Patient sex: F
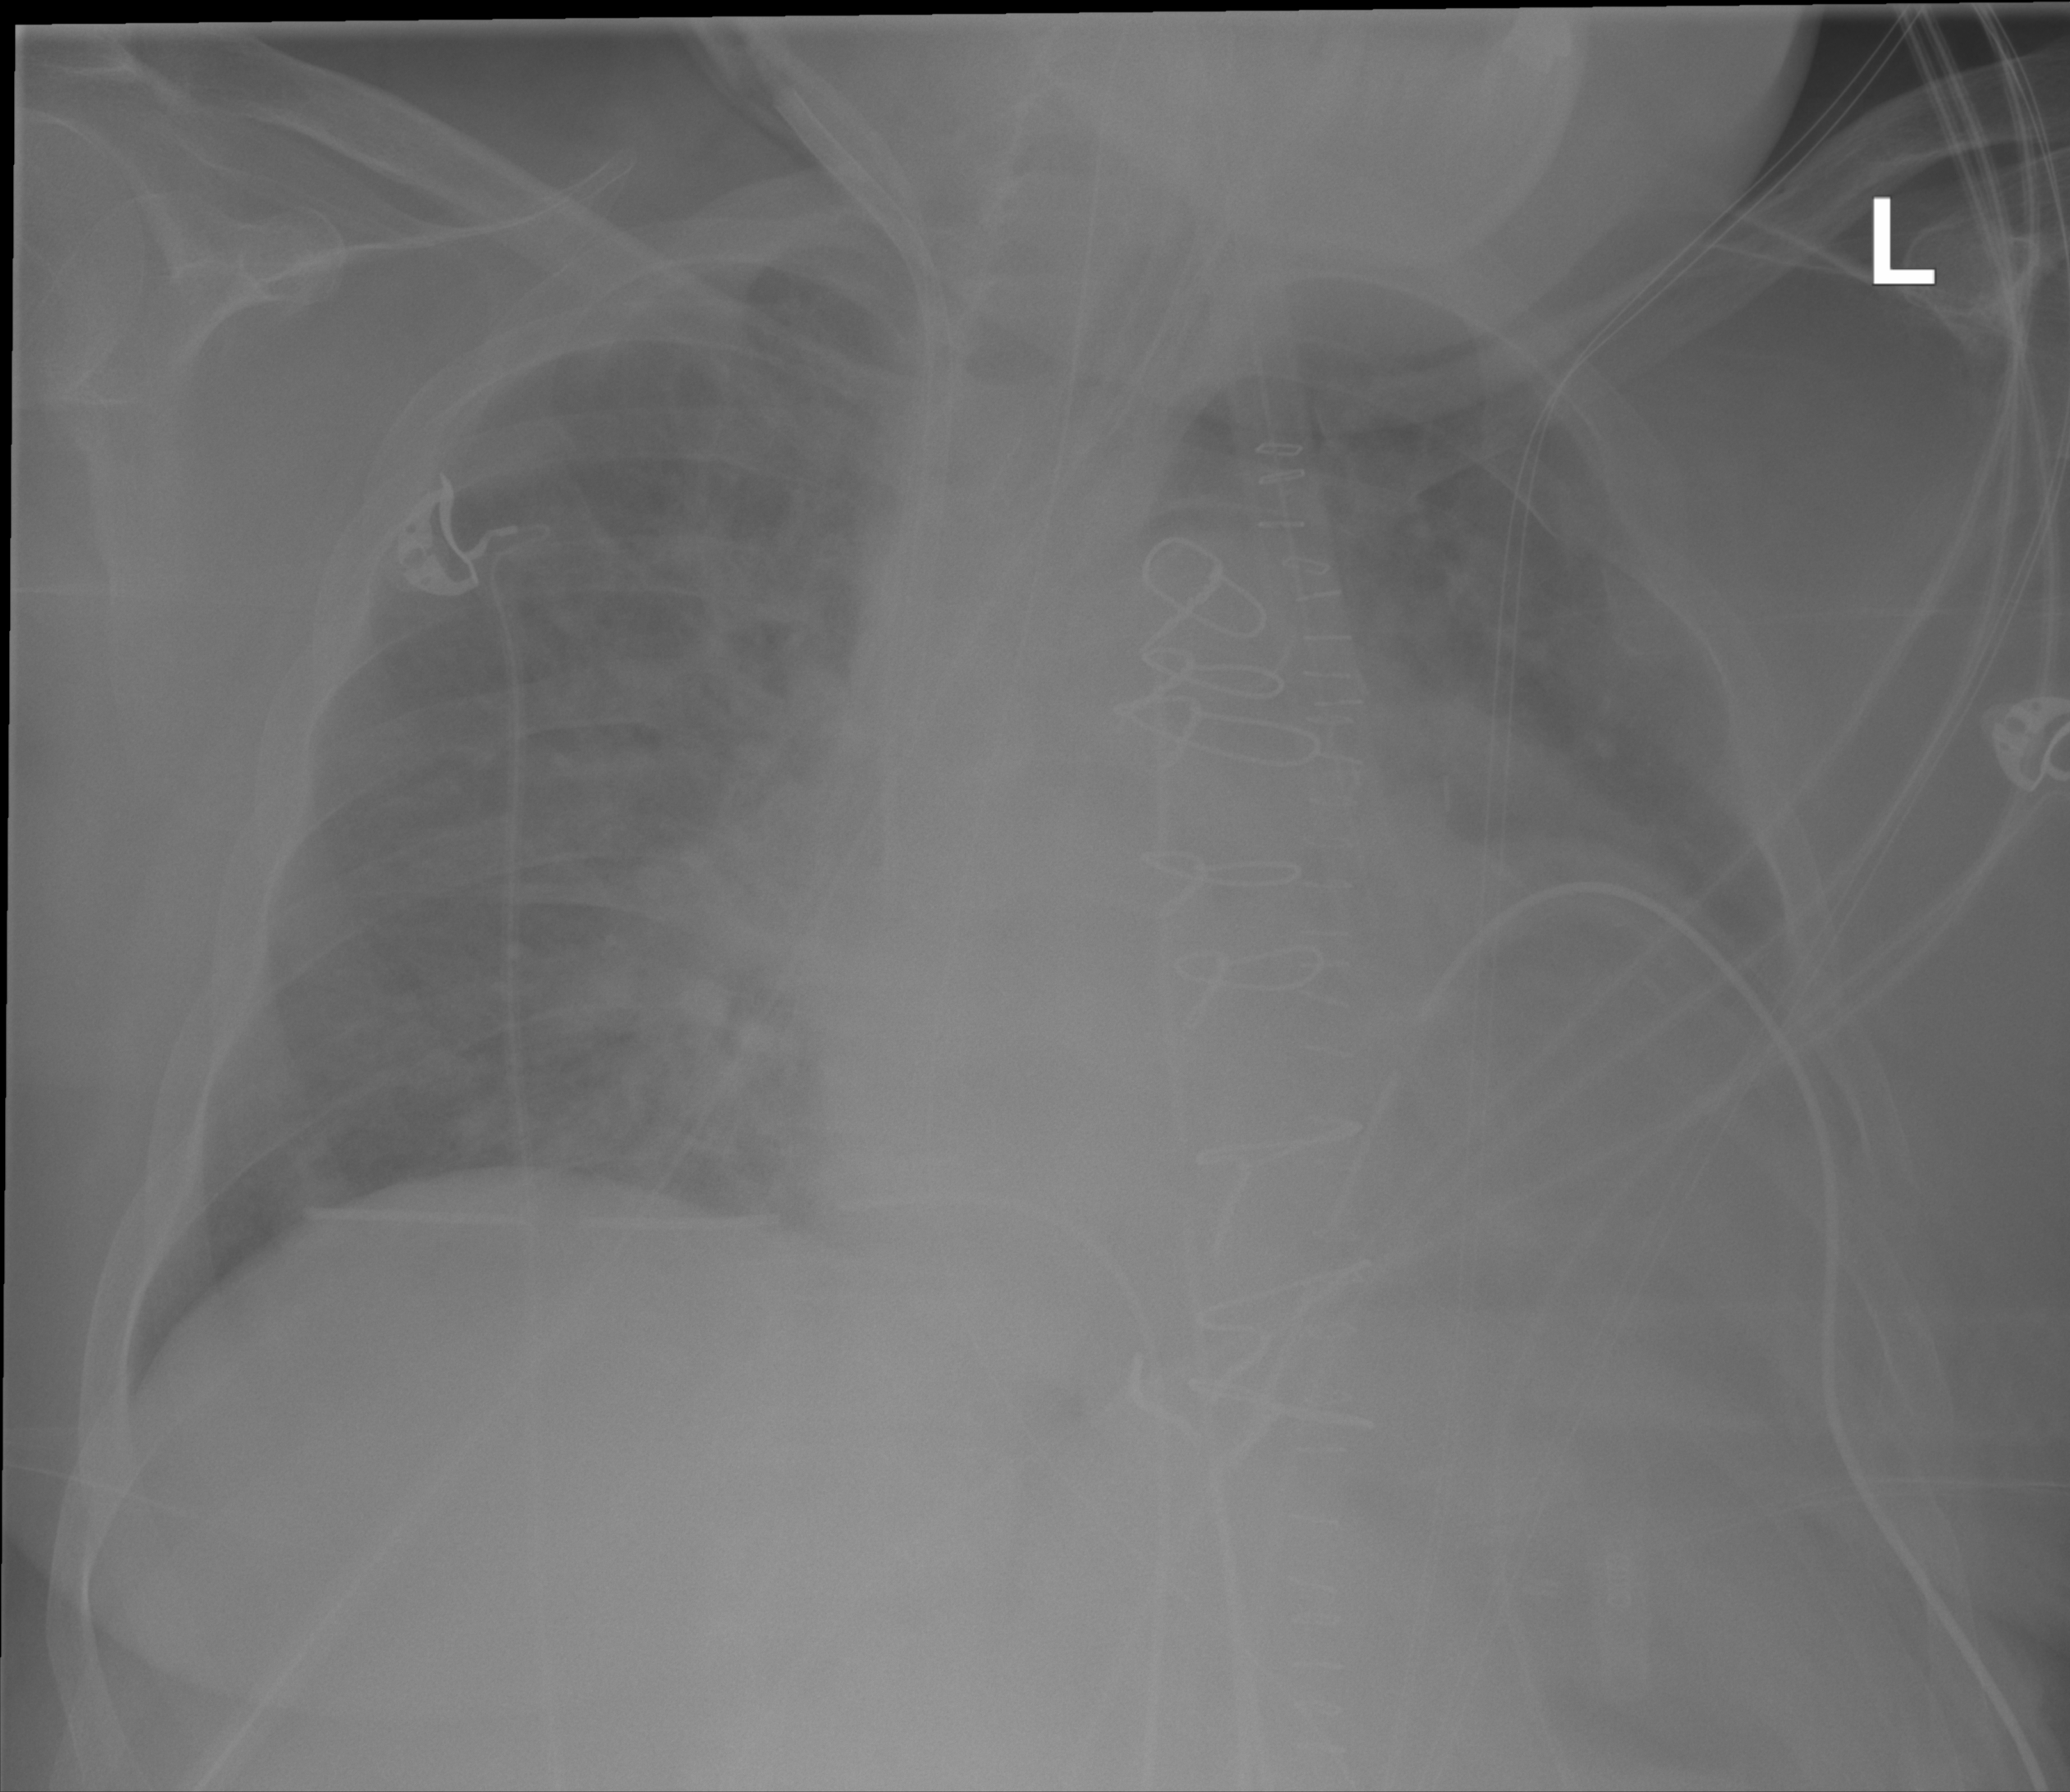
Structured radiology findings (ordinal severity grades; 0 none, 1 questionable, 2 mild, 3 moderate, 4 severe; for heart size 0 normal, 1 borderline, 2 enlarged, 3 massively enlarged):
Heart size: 2
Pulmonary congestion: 2
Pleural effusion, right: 0
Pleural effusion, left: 3
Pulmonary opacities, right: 2
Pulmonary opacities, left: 3
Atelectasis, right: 3
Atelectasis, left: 3